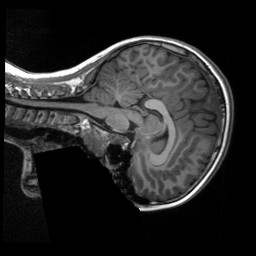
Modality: T1w
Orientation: sagittal
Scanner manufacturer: siemens
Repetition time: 2.3 s
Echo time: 0.00229 s